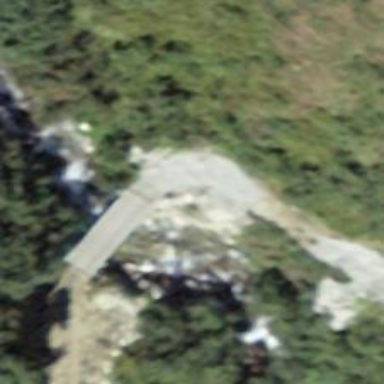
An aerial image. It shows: Track road with grade4 bridge.